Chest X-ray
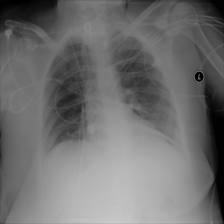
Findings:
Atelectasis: negative
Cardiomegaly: negative
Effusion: negative
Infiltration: positive
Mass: negative
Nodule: negative
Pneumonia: negative
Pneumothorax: negative
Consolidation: negative
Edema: negative
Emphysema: negative
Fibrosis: negative
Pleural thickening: negative
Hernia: negative